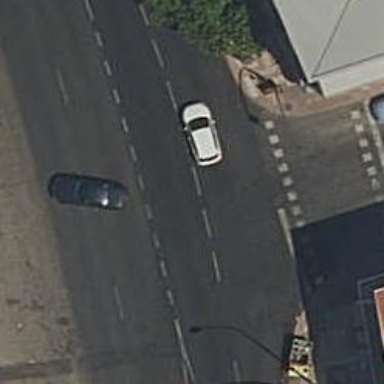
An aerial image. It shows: Road with traffic signals.